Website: home-depot
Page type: billing-address
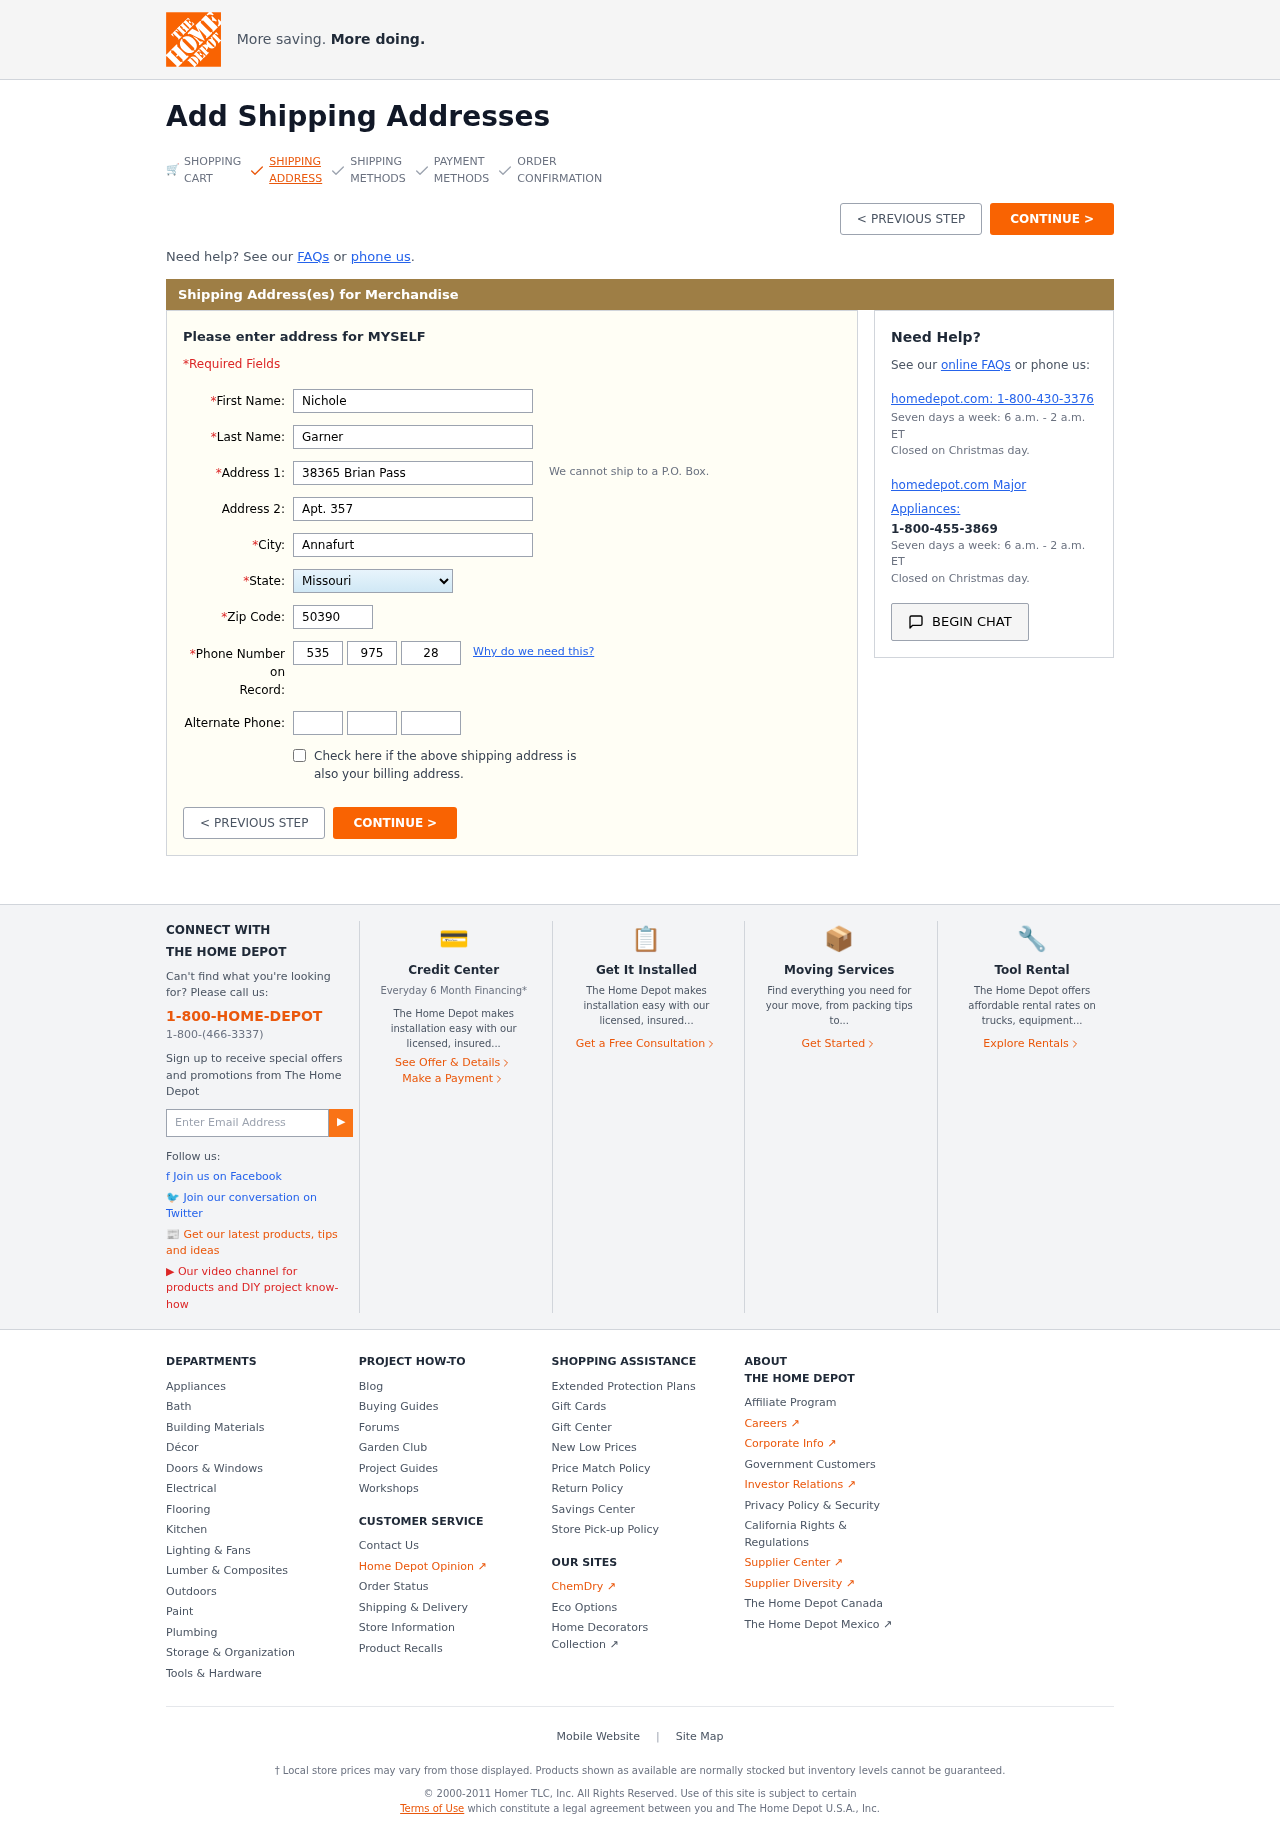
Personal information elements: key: PII_STATE
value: Missouri
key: PII_FIRSTNAME
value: Nichole
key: PII_LASTNAME
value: Garner
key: PII_STREET
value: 38365 Brian Pass
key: PII_STREET2
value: Apt. 357
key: PII_CITY
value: Annafurt
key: PII_POSTCODE
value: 50390
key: PII_PHONE_AREA
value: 535
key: PII_PHONE_PREFIX
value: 975
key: PII_PHONE_LINE
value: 2826
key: PII_PHONE_ALT_AREA
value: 430
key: PII_PHONE_ALT_PREFIX
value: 583
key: PII_PHONE_ALT_LINE
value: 3995